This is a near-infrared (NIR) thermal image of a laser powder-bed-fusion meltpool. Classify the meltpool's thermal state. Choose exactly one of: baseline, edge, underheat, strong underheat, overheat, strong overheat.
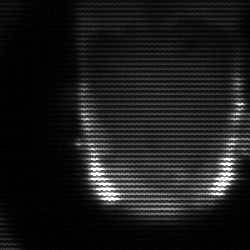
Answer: baseline